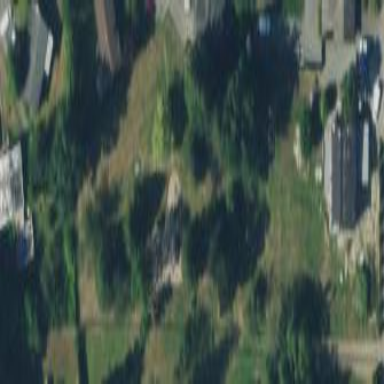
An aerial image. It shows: Park.